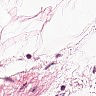
Metastatic tissue present: no